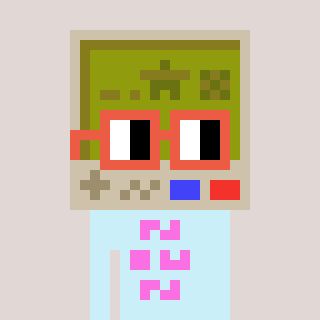
a pixel art character with square orange glasses, a gameboy-shaped head and a cold-colored body on a warm background